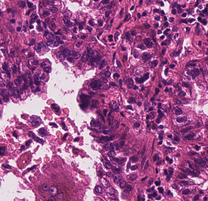
Tumor epithelial tissue: yes
Tumor-associated stroma tissue: yes
Normal tissue: no